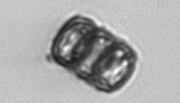
Label: Paralia_sulcata